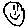
Label: smiley face